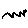
Label: zigzag